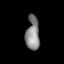
Tissue: lung
Cell type: Epithelial cells
Senescence score: 0.214
Nuclear area (px): 445
Mean DAPI intensity: 135.962